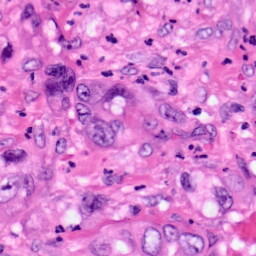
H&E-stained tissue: Pancreatic